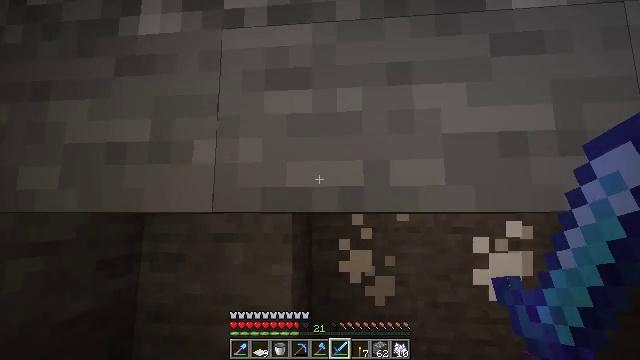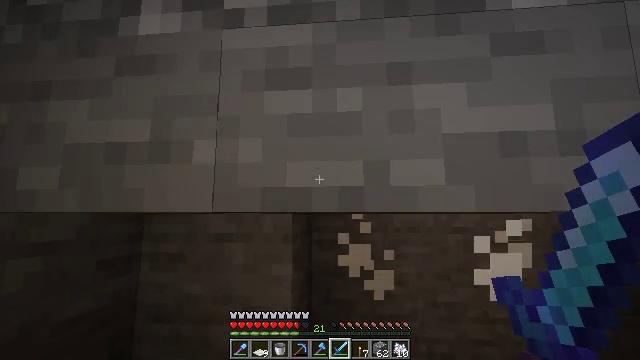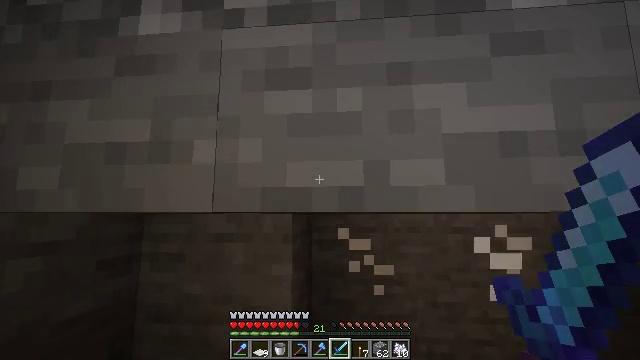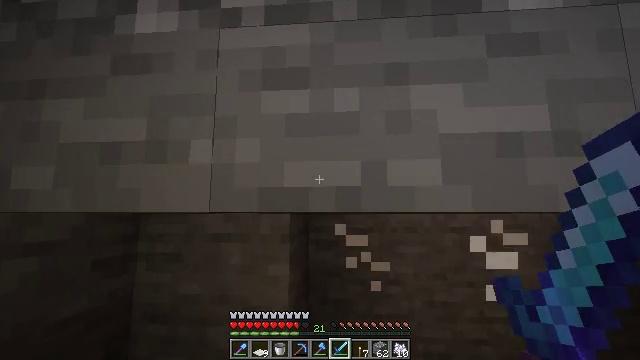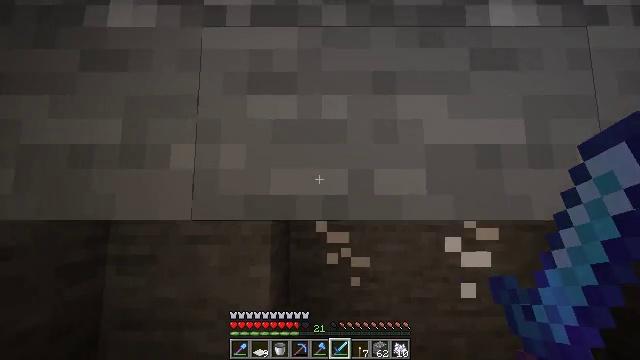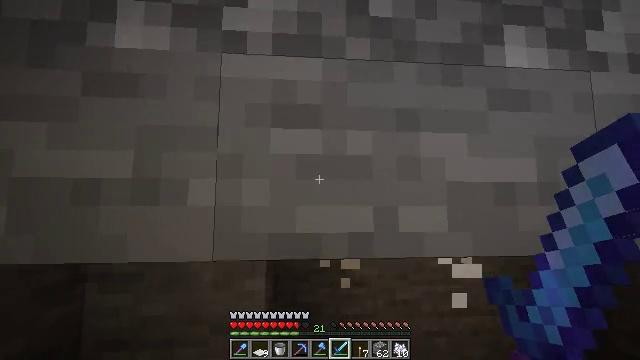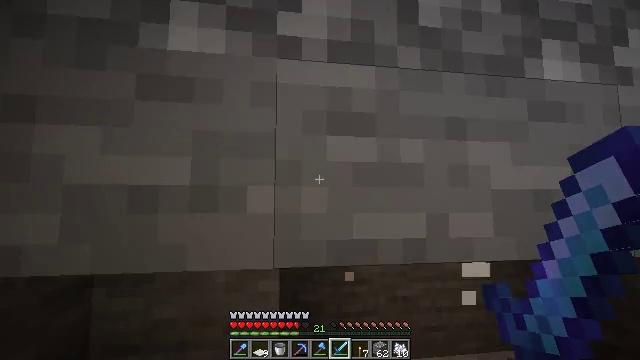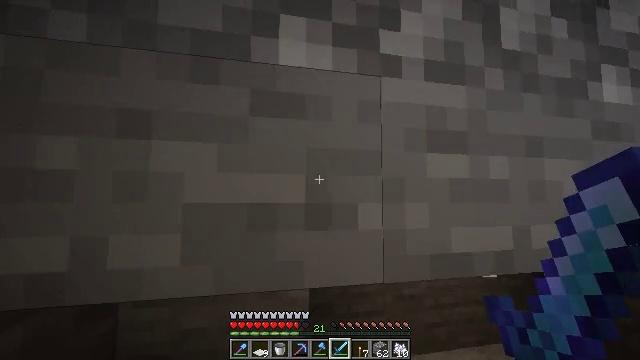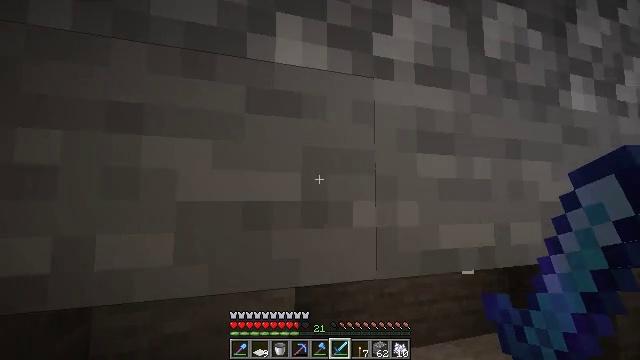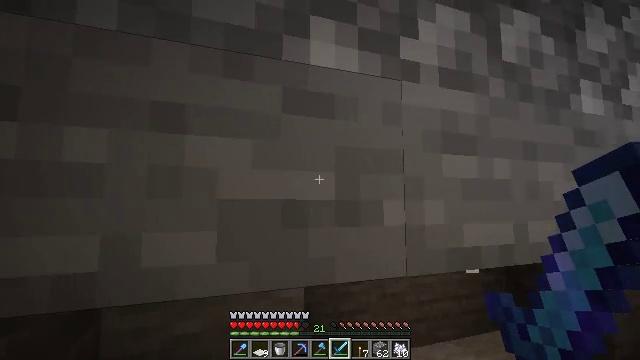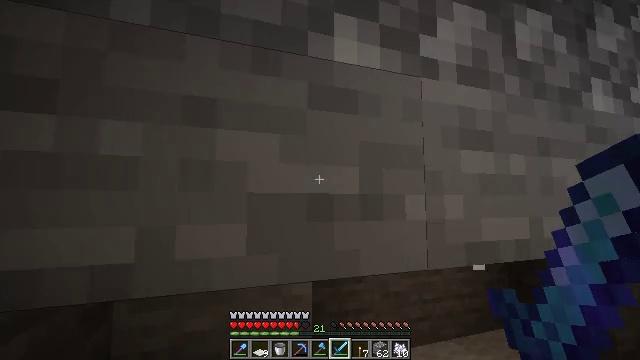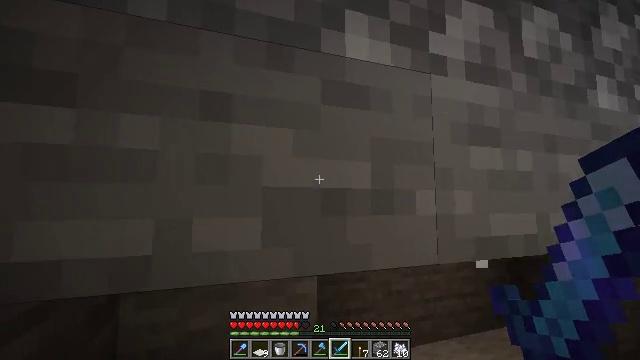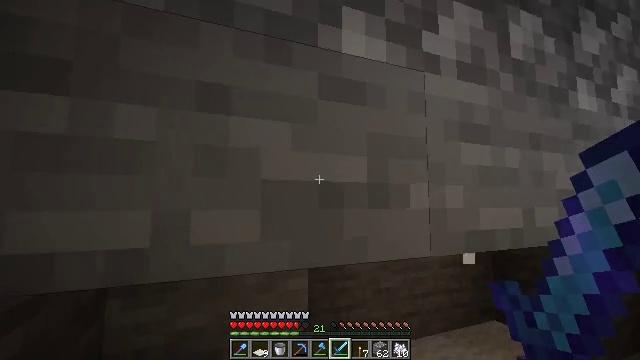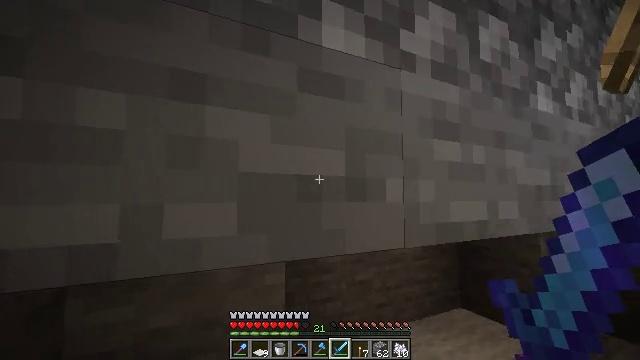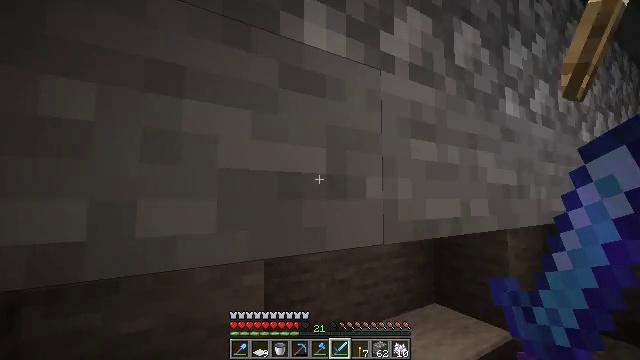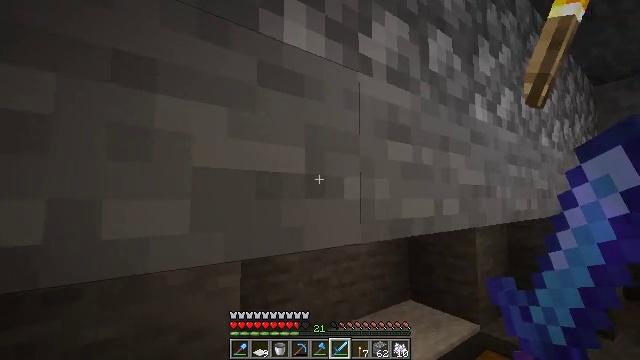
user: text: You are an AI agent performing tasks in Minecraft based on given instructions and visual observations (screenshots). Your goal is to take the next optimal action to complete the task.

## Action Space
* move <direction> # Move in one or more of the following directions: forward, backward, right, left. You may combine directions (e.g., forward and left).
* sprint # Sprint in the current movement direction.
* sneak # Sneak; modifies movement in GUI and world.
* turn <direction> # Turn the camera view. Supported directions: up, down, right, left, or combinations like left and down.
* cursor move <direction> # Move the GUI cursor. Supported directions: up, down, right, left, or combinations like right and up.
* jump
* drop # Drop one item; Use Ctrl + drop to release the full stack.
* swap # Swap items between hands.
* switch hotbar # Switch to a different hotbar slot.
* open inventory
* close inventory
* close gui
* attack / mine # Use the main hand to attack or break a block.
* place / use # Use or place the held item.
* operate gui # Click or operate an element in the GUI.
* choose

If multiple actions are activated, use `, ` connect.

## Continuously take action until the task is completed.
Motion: motion action
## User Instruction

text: Hunt the skeleton.
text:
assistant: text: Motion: no_op
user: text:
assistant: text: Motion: no_op
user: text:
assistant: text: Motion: no_op
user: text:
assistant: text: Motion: move left, turn right
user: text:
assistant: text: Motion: move left, turn right
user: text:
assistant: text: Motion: move left, turn right
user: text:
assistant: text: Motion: move left, turn right
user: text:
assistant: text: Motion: turn right
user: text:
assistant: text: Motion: turn right
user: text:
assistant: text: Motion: no_op
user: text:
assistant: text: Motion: no_op
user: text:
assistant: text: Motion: turn right
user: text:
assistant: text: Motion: turn right and down
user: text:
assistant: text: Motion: turn right
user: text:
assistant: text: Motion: turn right
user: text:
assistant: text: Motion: turn right
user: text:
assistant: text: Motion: turn right
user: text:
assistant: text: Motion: no_op
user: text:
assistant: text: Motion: turn down
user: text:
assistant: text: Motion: move forward and move right, turn left and down
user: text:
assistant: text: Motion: move forward and move right
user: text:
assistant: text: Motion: move forward and move right
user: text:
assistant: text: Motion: move forward and move right
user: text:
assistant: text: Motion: move right
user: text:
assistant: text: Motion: turn left
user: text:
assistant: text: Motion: turn left
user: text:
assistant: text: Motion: turn left
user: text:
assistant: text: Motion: turn left
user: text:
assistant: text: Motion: no_op
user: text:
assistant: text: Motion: turn left